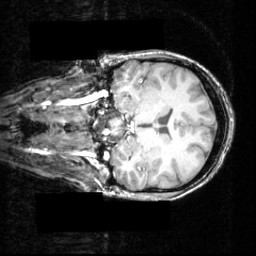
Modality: T1w
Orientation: coronal
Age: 24
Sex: female
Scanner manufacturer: siemens
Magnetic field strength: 3.951 T
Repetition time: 2.5 s
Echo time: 0.00393 s